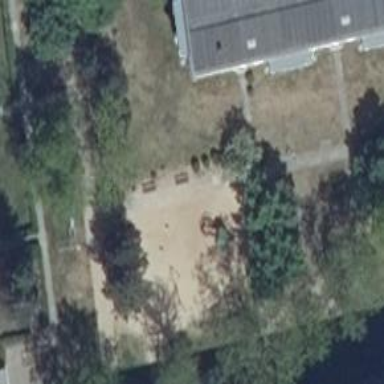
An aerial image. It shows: Playground area for leisure activities on the land.